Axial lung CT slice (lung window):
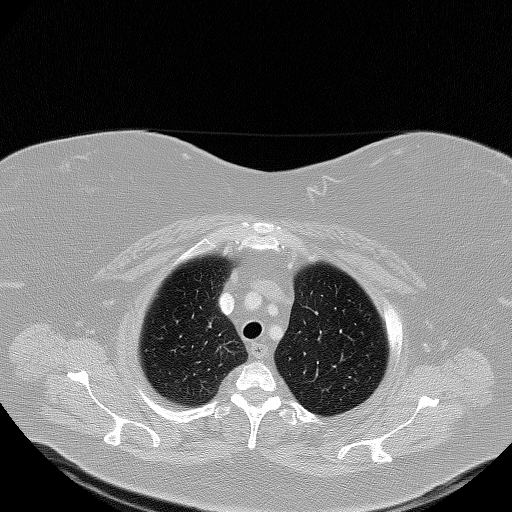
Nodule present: no